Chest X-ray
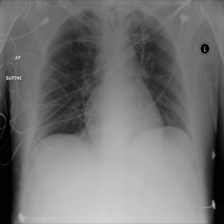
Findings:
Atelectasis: negative
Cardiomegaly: negative
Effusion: negative
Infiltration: negative
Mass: negative
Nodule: negative
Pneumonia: negative
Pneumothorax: negative
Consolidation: negative
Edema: negative
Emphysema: negative
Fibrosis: negative
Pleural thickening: negative
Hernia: negative